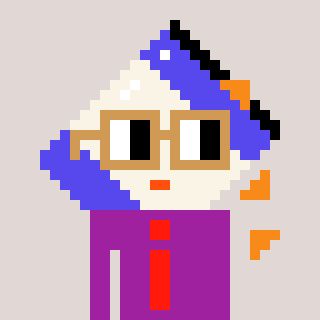
a pixel art character with square brown glasses, a chips-shaped head and a magenta-colored body on a warm background